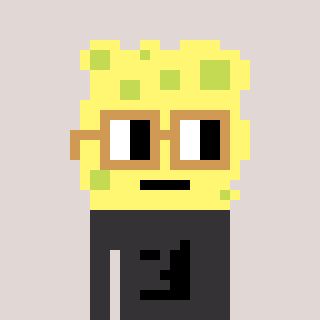
a pixel art character with square brown glasses, a sponge-shaped head and a grayscale-colored body on a warm background